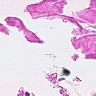
Metastatic tissue present: no